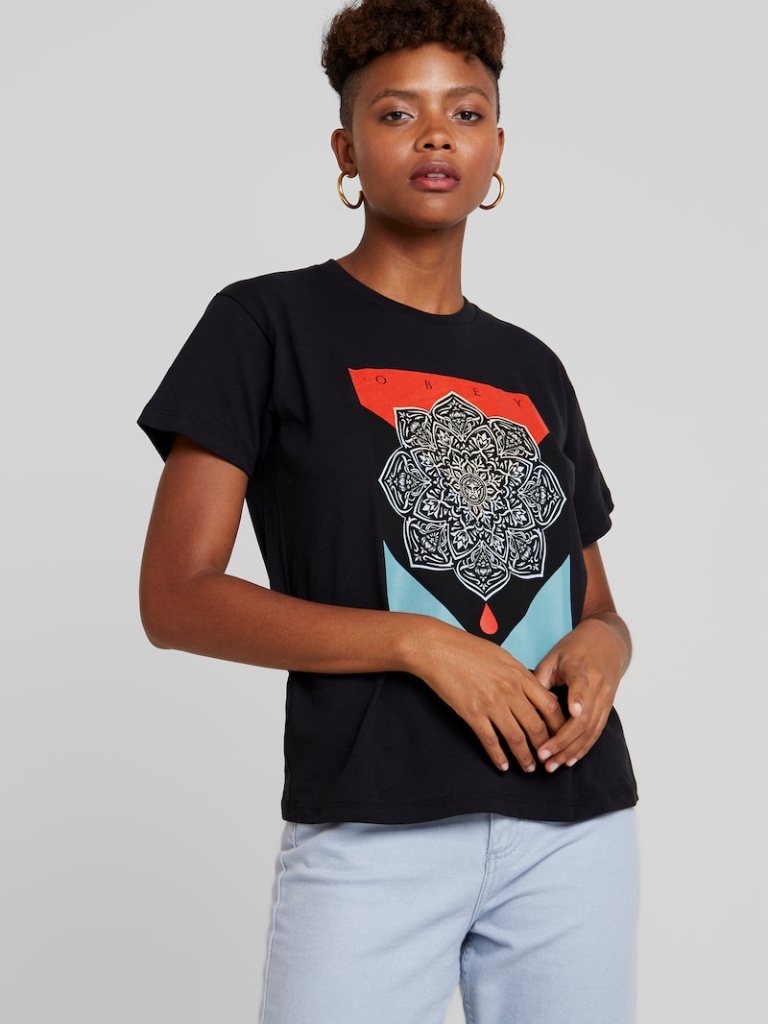
cotton relaxed short sleeve hip length Untucked crew t-shirt